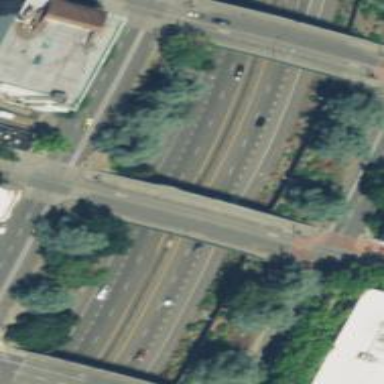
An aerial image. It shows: Bridge over unclassified asphalt road with embedded light rail tracks.